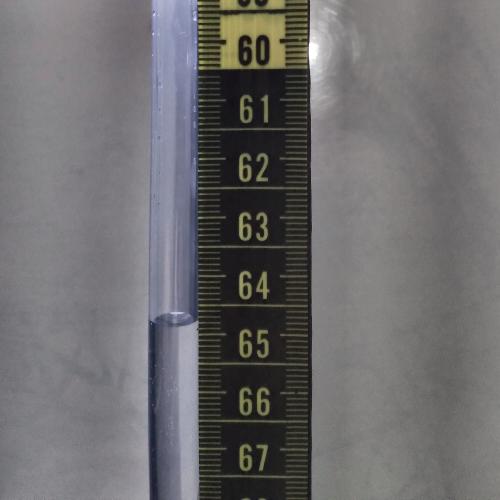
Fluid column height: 64.8 cm